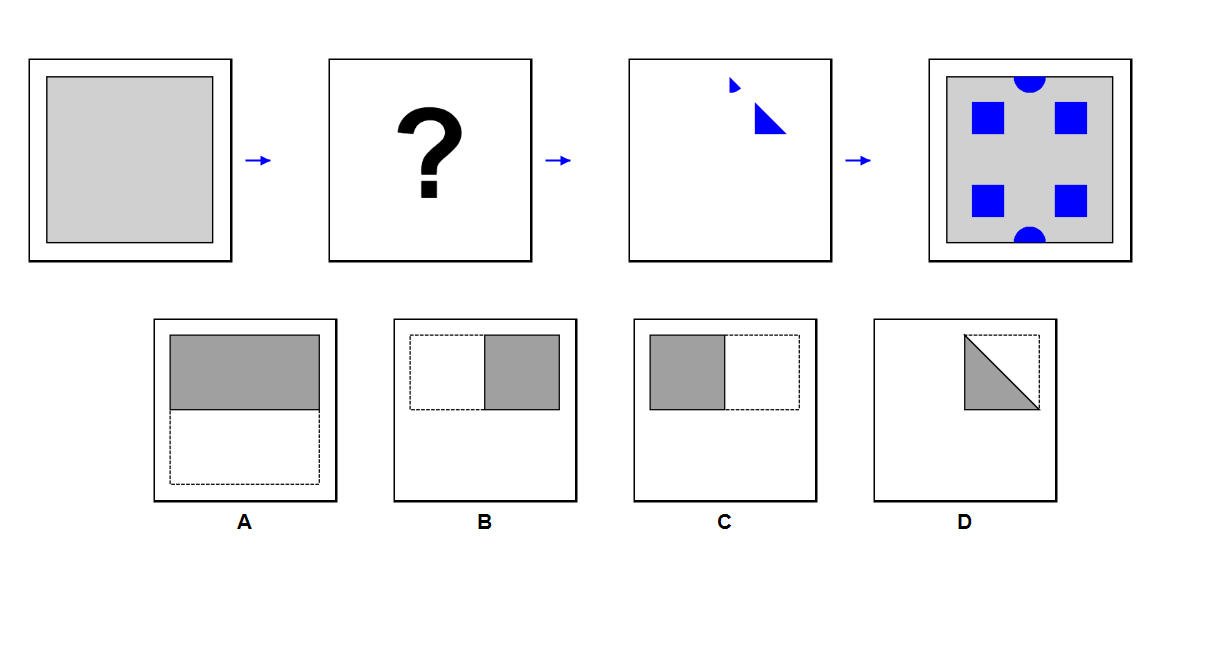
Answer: C